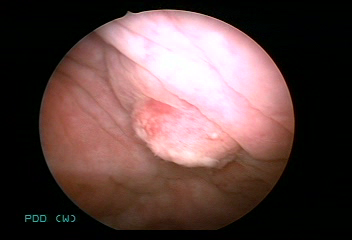
Modality: WLC
Class: Malignant
Subclass: HighGradePapillary
Lesion: L1
Stage: T1
Morphology: Papillary
Bladder cancer association: Yes
Annotated structures: Tumor